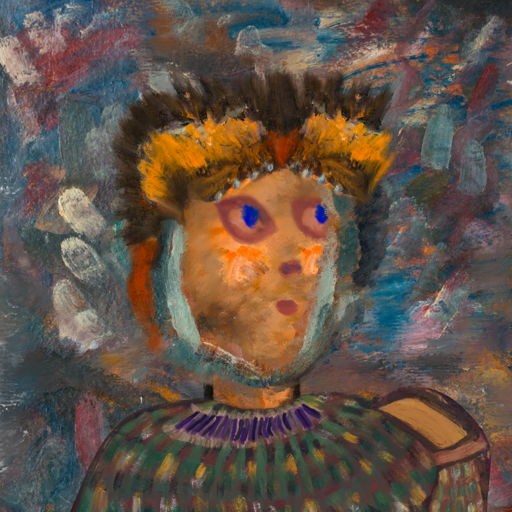
Background: Boggyland, Head And Neck Side: Gypsy_Queen, Face Side: Mother_And_Son_Mother, Bust: After_Raid, Hair Side: Boggyland, Head Accessory: Gypsy_Queen, Second Necklace: Blank, Necklace: HillGirl, Baby: Blank